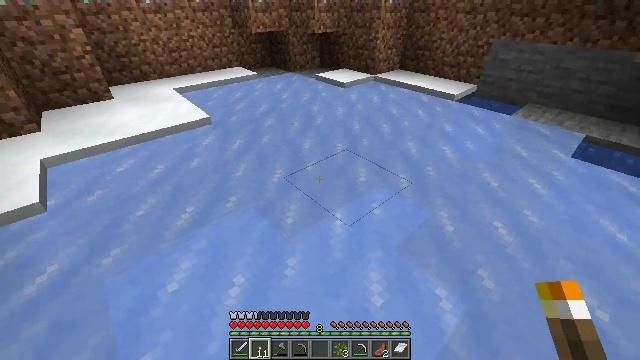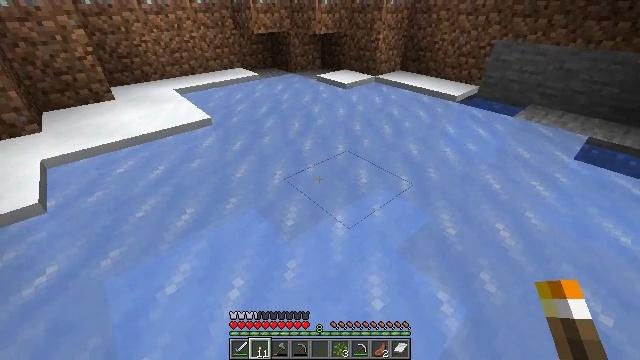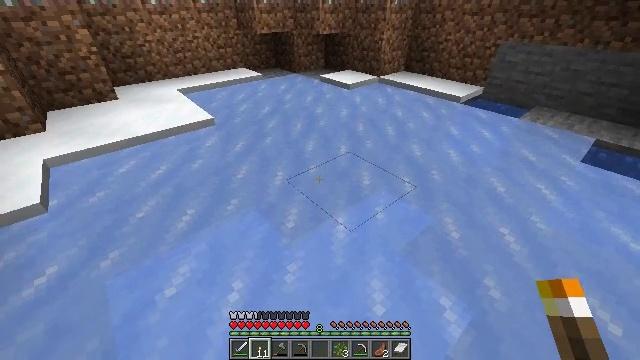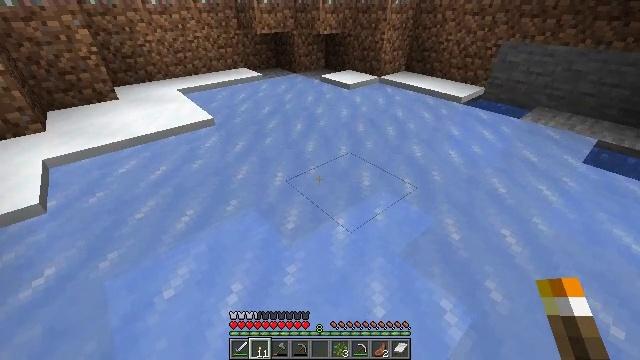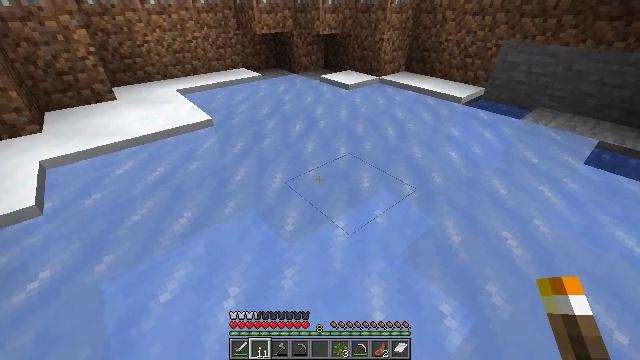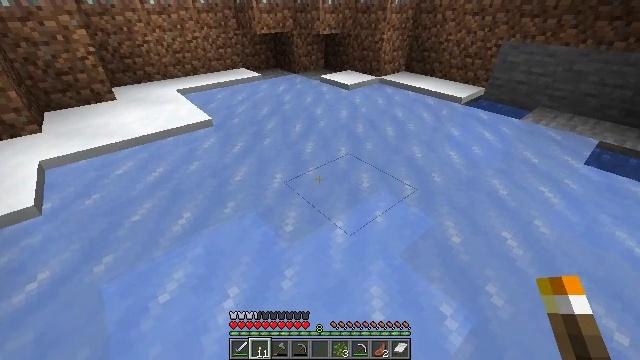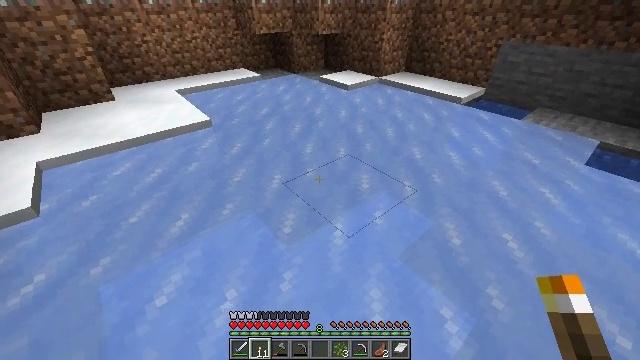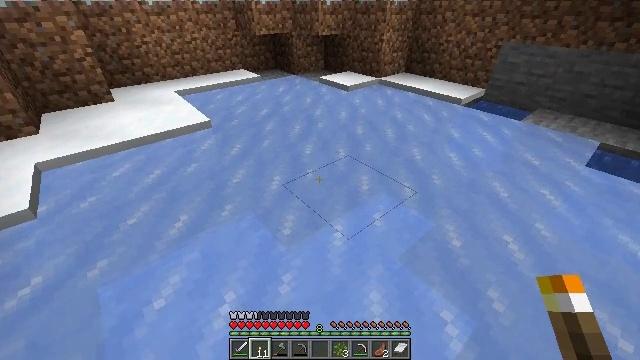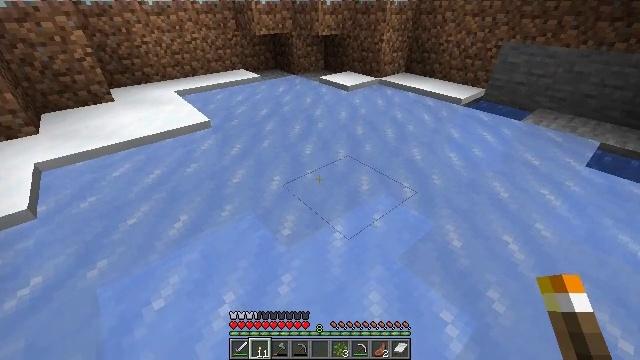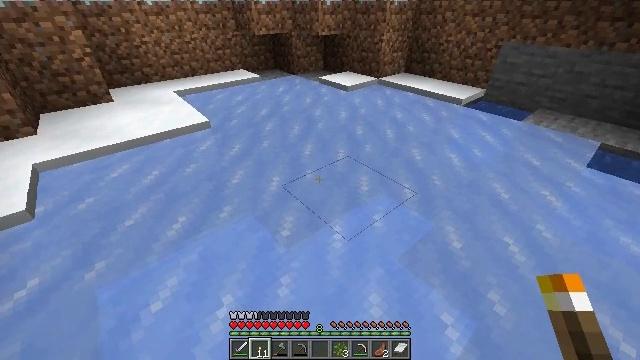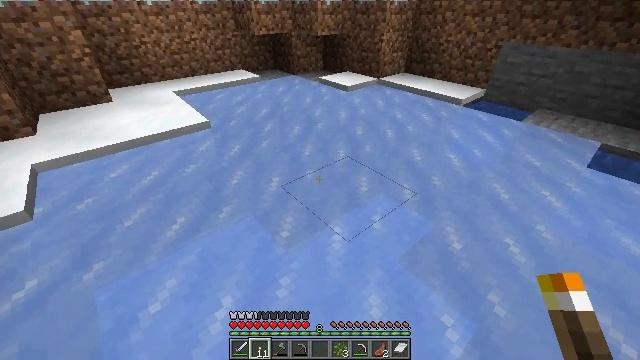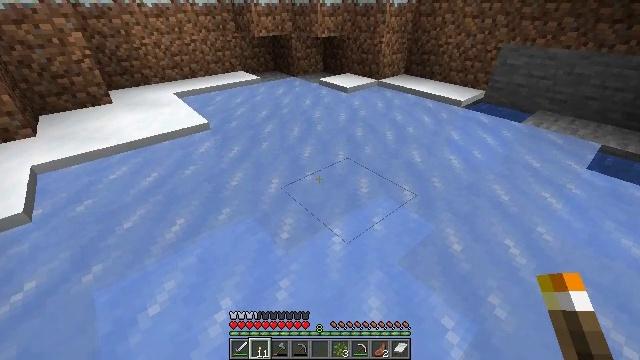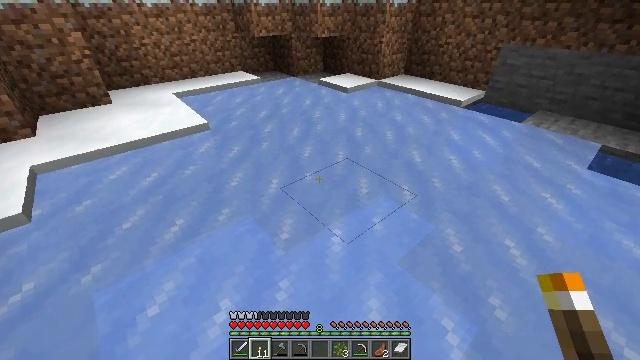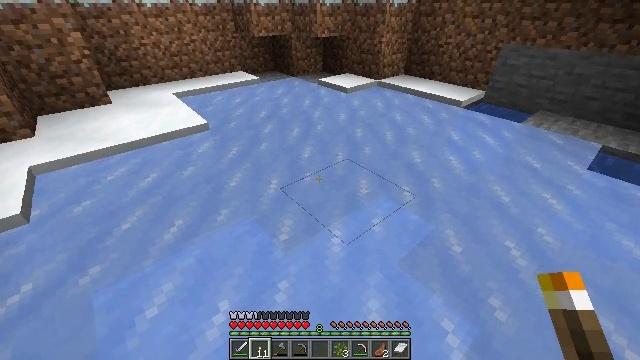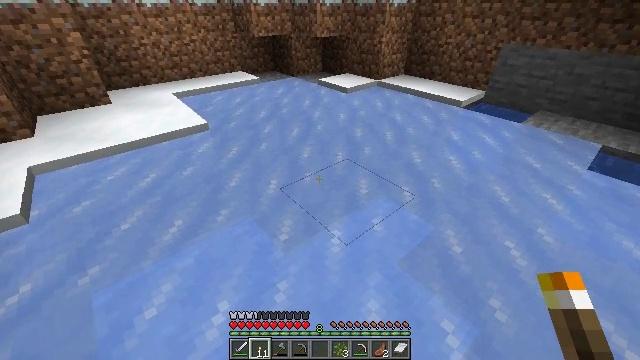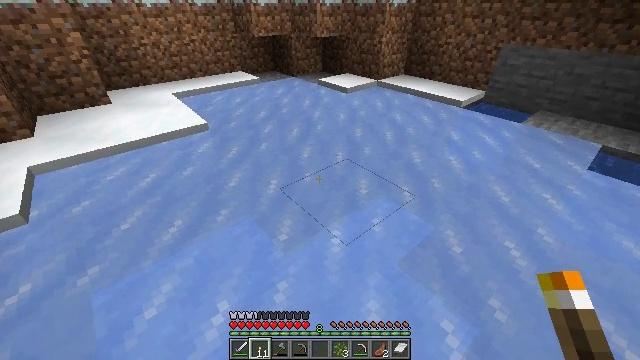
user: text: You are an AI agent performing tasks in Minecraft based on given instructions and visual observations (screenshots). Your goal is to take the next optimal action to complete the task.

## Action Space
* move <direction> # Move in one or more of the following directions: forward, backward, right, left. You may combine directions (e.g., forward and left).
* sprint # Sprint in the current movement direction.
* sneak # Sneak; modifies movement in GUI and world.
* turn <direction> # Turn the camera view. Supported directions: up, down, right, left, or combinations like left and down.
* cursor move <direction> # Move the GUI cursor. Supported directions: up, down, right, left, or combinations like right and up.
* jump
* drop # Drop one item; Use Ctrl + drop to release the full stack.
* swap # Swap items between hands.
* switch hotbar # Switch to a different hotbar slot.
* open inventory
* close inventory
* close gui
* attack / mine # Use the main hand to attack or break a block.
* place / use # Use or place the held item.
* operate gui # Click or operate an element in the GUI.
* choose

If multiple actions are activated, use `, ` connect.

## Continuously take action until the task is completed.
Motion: motion action
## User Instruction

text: Attack the ice to clear a path.
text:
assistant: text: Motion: no_op
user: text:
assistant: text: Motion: no_op
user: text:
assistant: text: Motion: no_op
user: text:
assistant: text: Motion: no_op
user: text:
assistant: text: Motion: no_op
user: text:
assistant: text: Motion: no_op
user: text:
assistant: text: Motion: no_op
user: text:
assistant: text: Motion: no_op
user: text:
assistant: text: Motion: no_op
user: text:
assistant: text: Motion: no_op
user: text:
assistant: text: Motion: no_op
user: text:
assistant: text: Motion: no_op
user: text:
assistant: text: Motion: no_op
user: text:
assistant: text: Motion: no_op
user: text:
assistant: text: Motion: no_op
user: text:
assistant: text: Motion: no_op
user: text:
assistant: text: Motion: no_op
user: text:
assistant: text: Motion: no_op
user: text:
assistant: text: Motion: no_op
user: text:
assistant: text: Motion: no_op
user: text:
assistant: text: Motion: no_op
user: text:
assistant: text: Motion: no_op
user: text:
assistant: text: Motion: no_op
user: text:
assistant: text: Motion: no_op
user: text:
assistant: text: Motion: no_op
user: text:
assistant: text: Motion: no_op
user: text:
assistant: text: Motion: no_op
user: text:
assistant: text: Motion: no_op
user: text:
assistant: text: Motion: no_op
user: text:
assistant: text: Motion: no_op